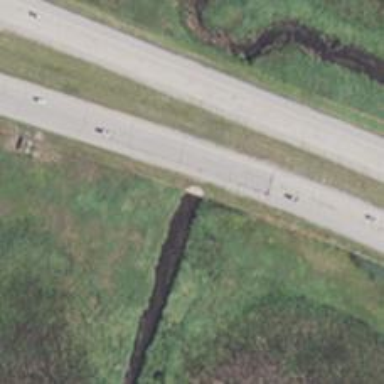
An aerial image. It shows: Culvert tunnel.